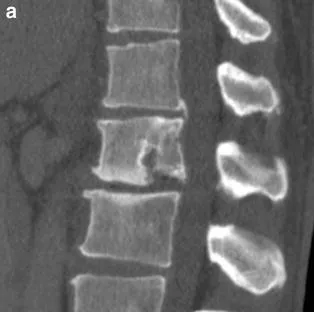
Sagittal.
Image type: radiology (ct)